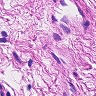
Metastatic tissue present: no